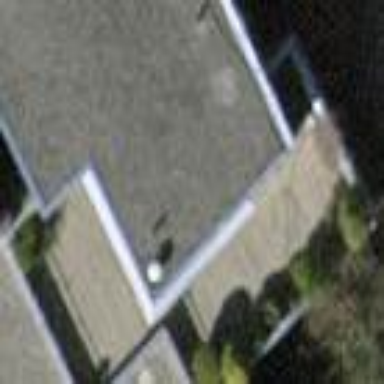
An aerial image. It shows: Close-up view of roof of building.